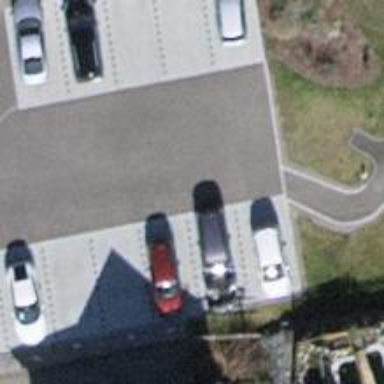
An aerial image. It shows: Parking area with surface.